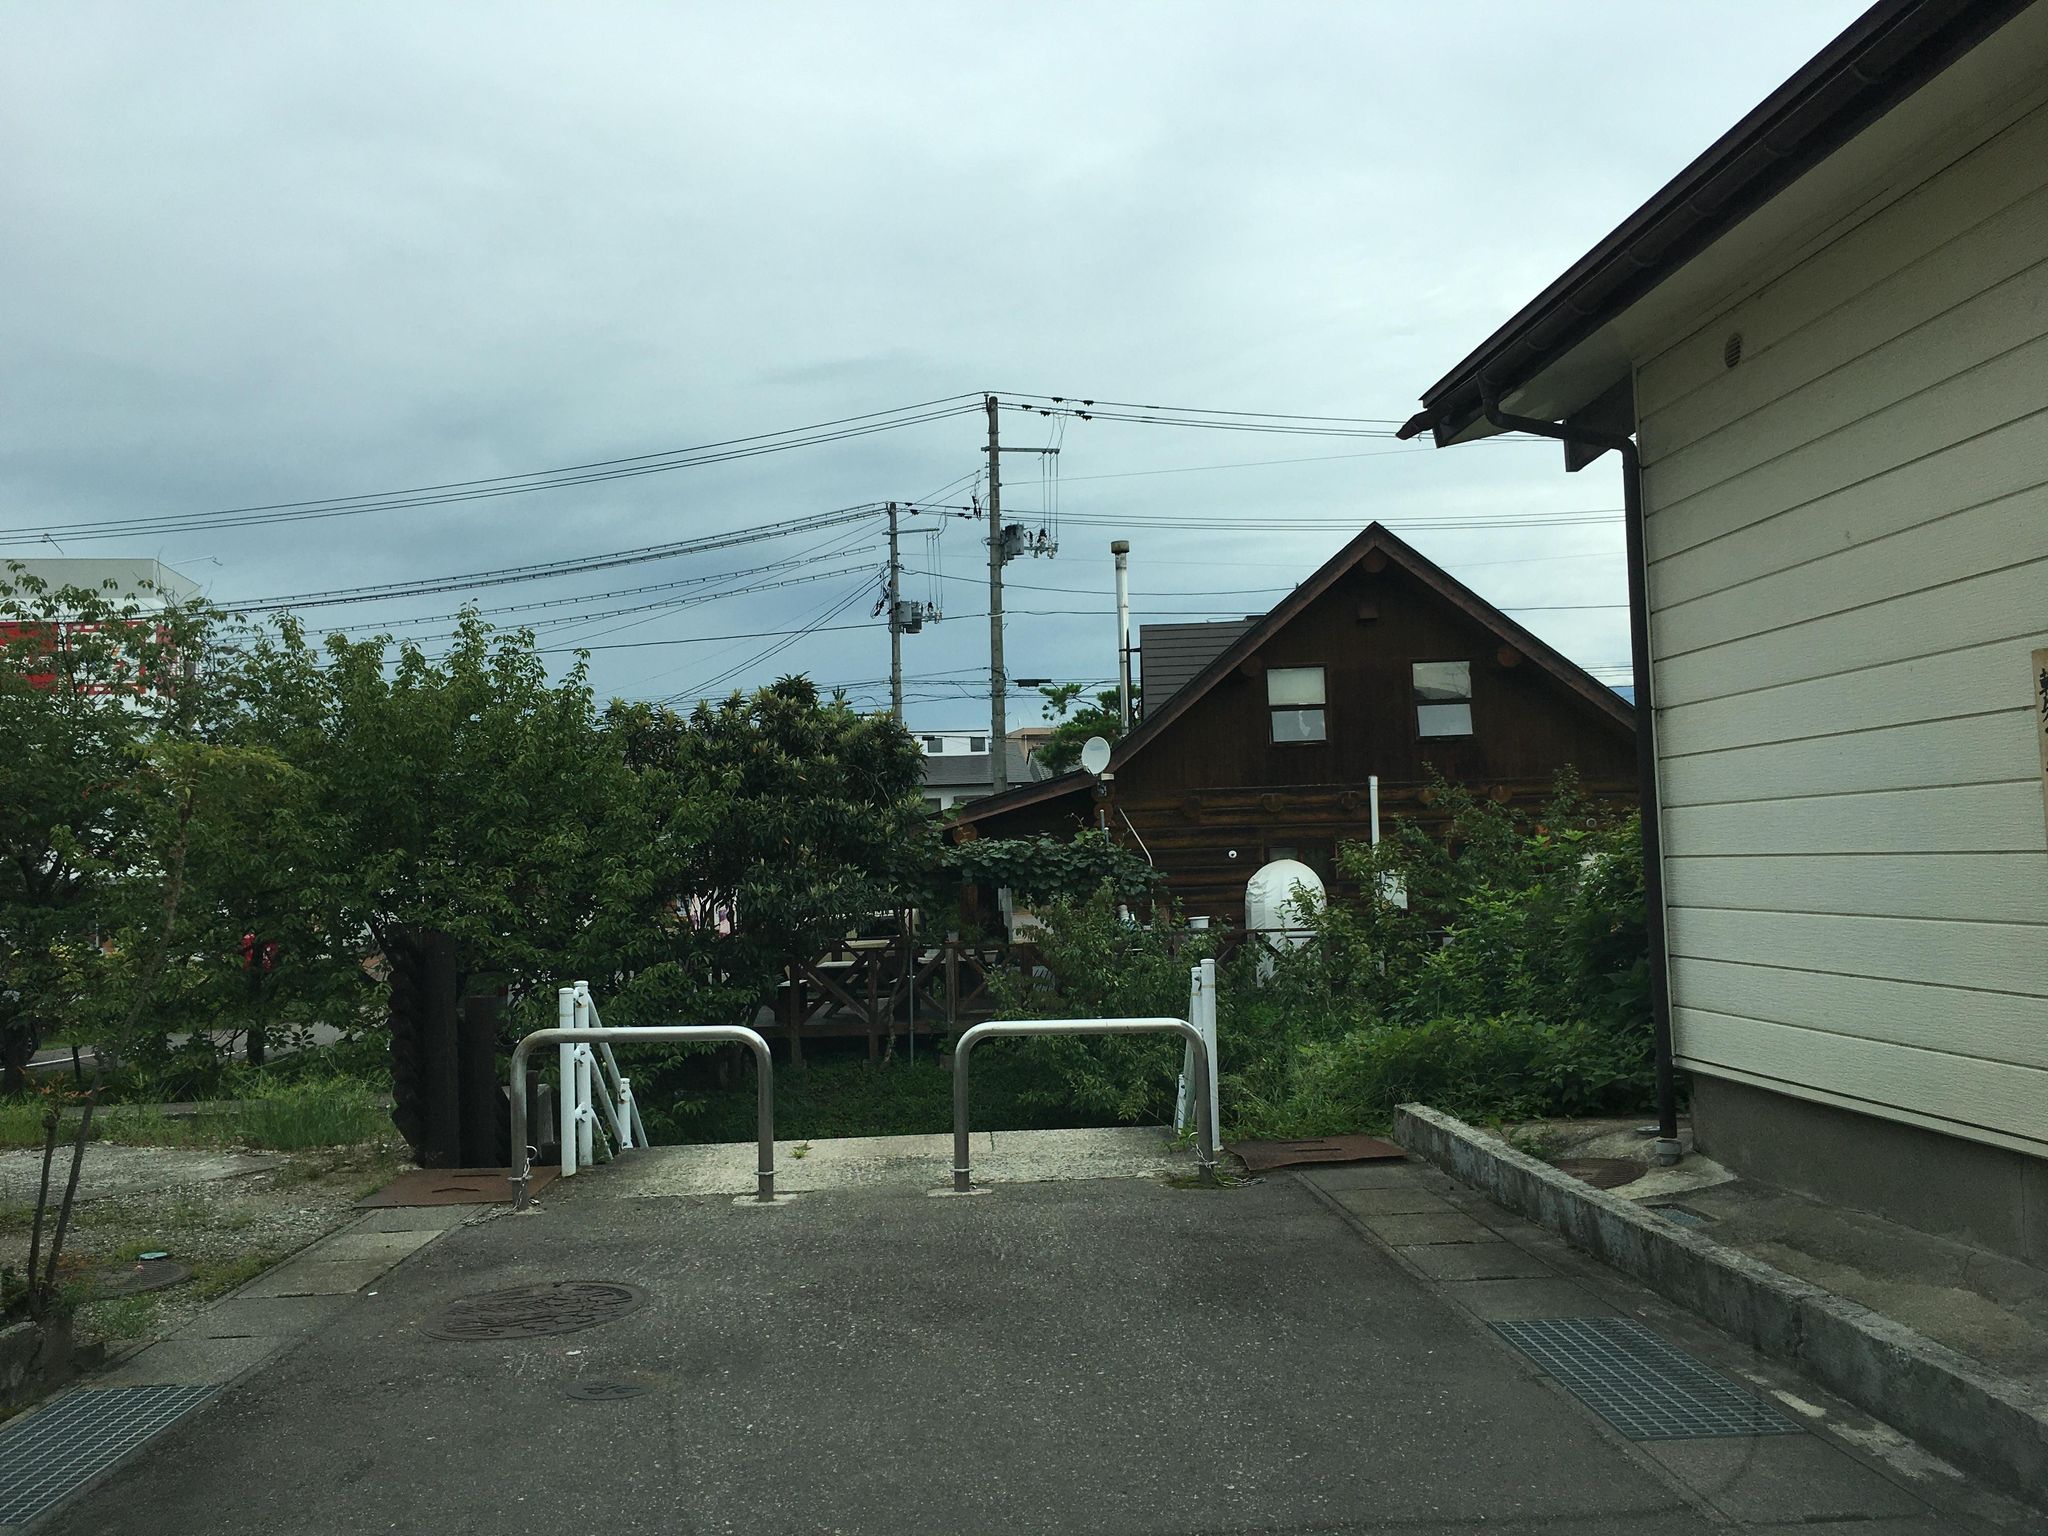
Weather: cloudy
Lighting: day
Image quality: good
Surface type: walking surface
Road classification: steps, unclassified
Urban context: urban centre
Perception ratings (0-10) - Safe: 3.91, Lively: 7.83, Beautiful: 1.52, Boring: 6.82, Depressing: 7.18, Wealthy: 5.36